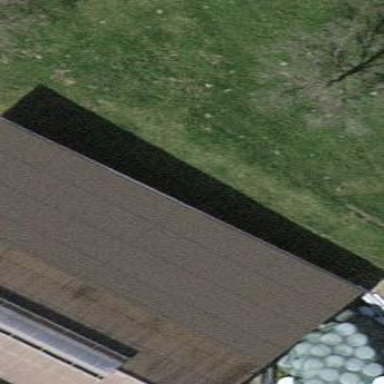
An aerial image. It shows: View of roof of building.